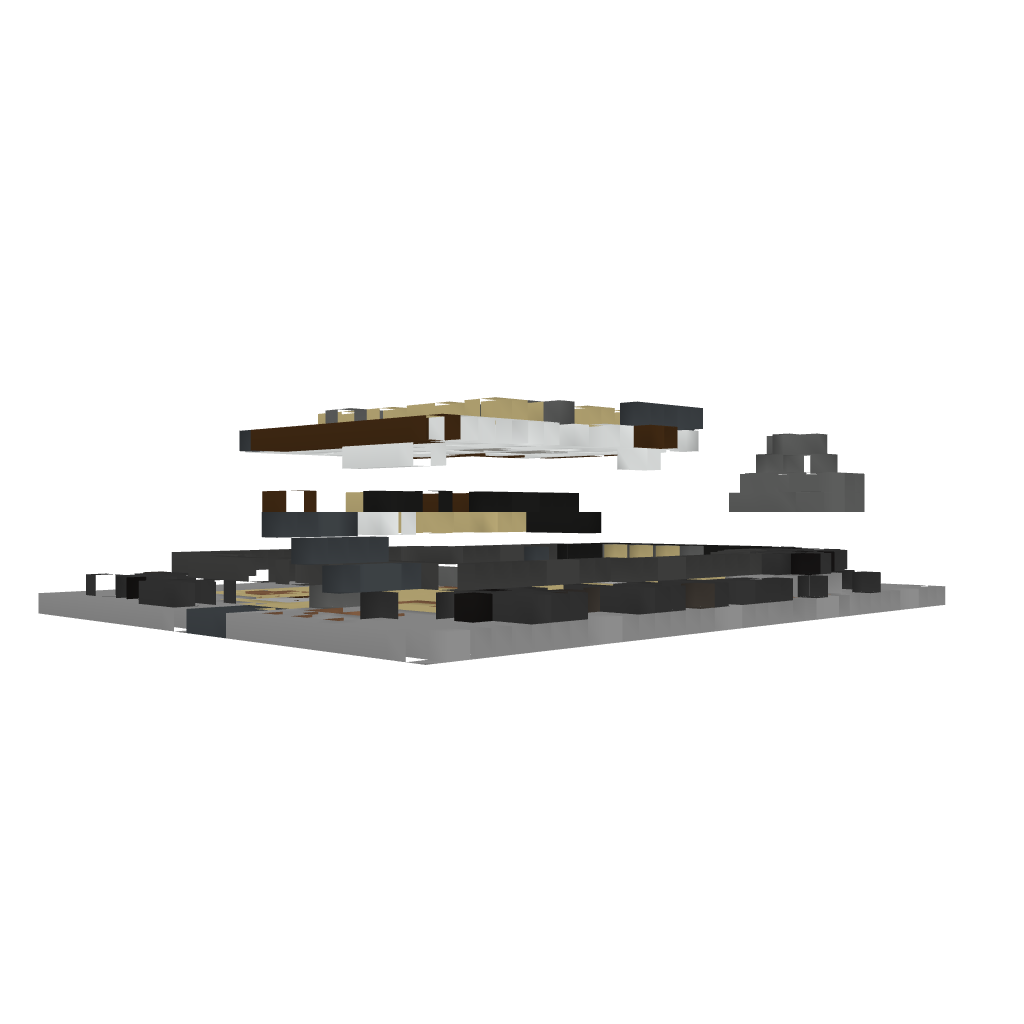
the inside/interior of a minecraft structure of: Modern House #2 (By Ecl1pse8) 1.7.2